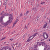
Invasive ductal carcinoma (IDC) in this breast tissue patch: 1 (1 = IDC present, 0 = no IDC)